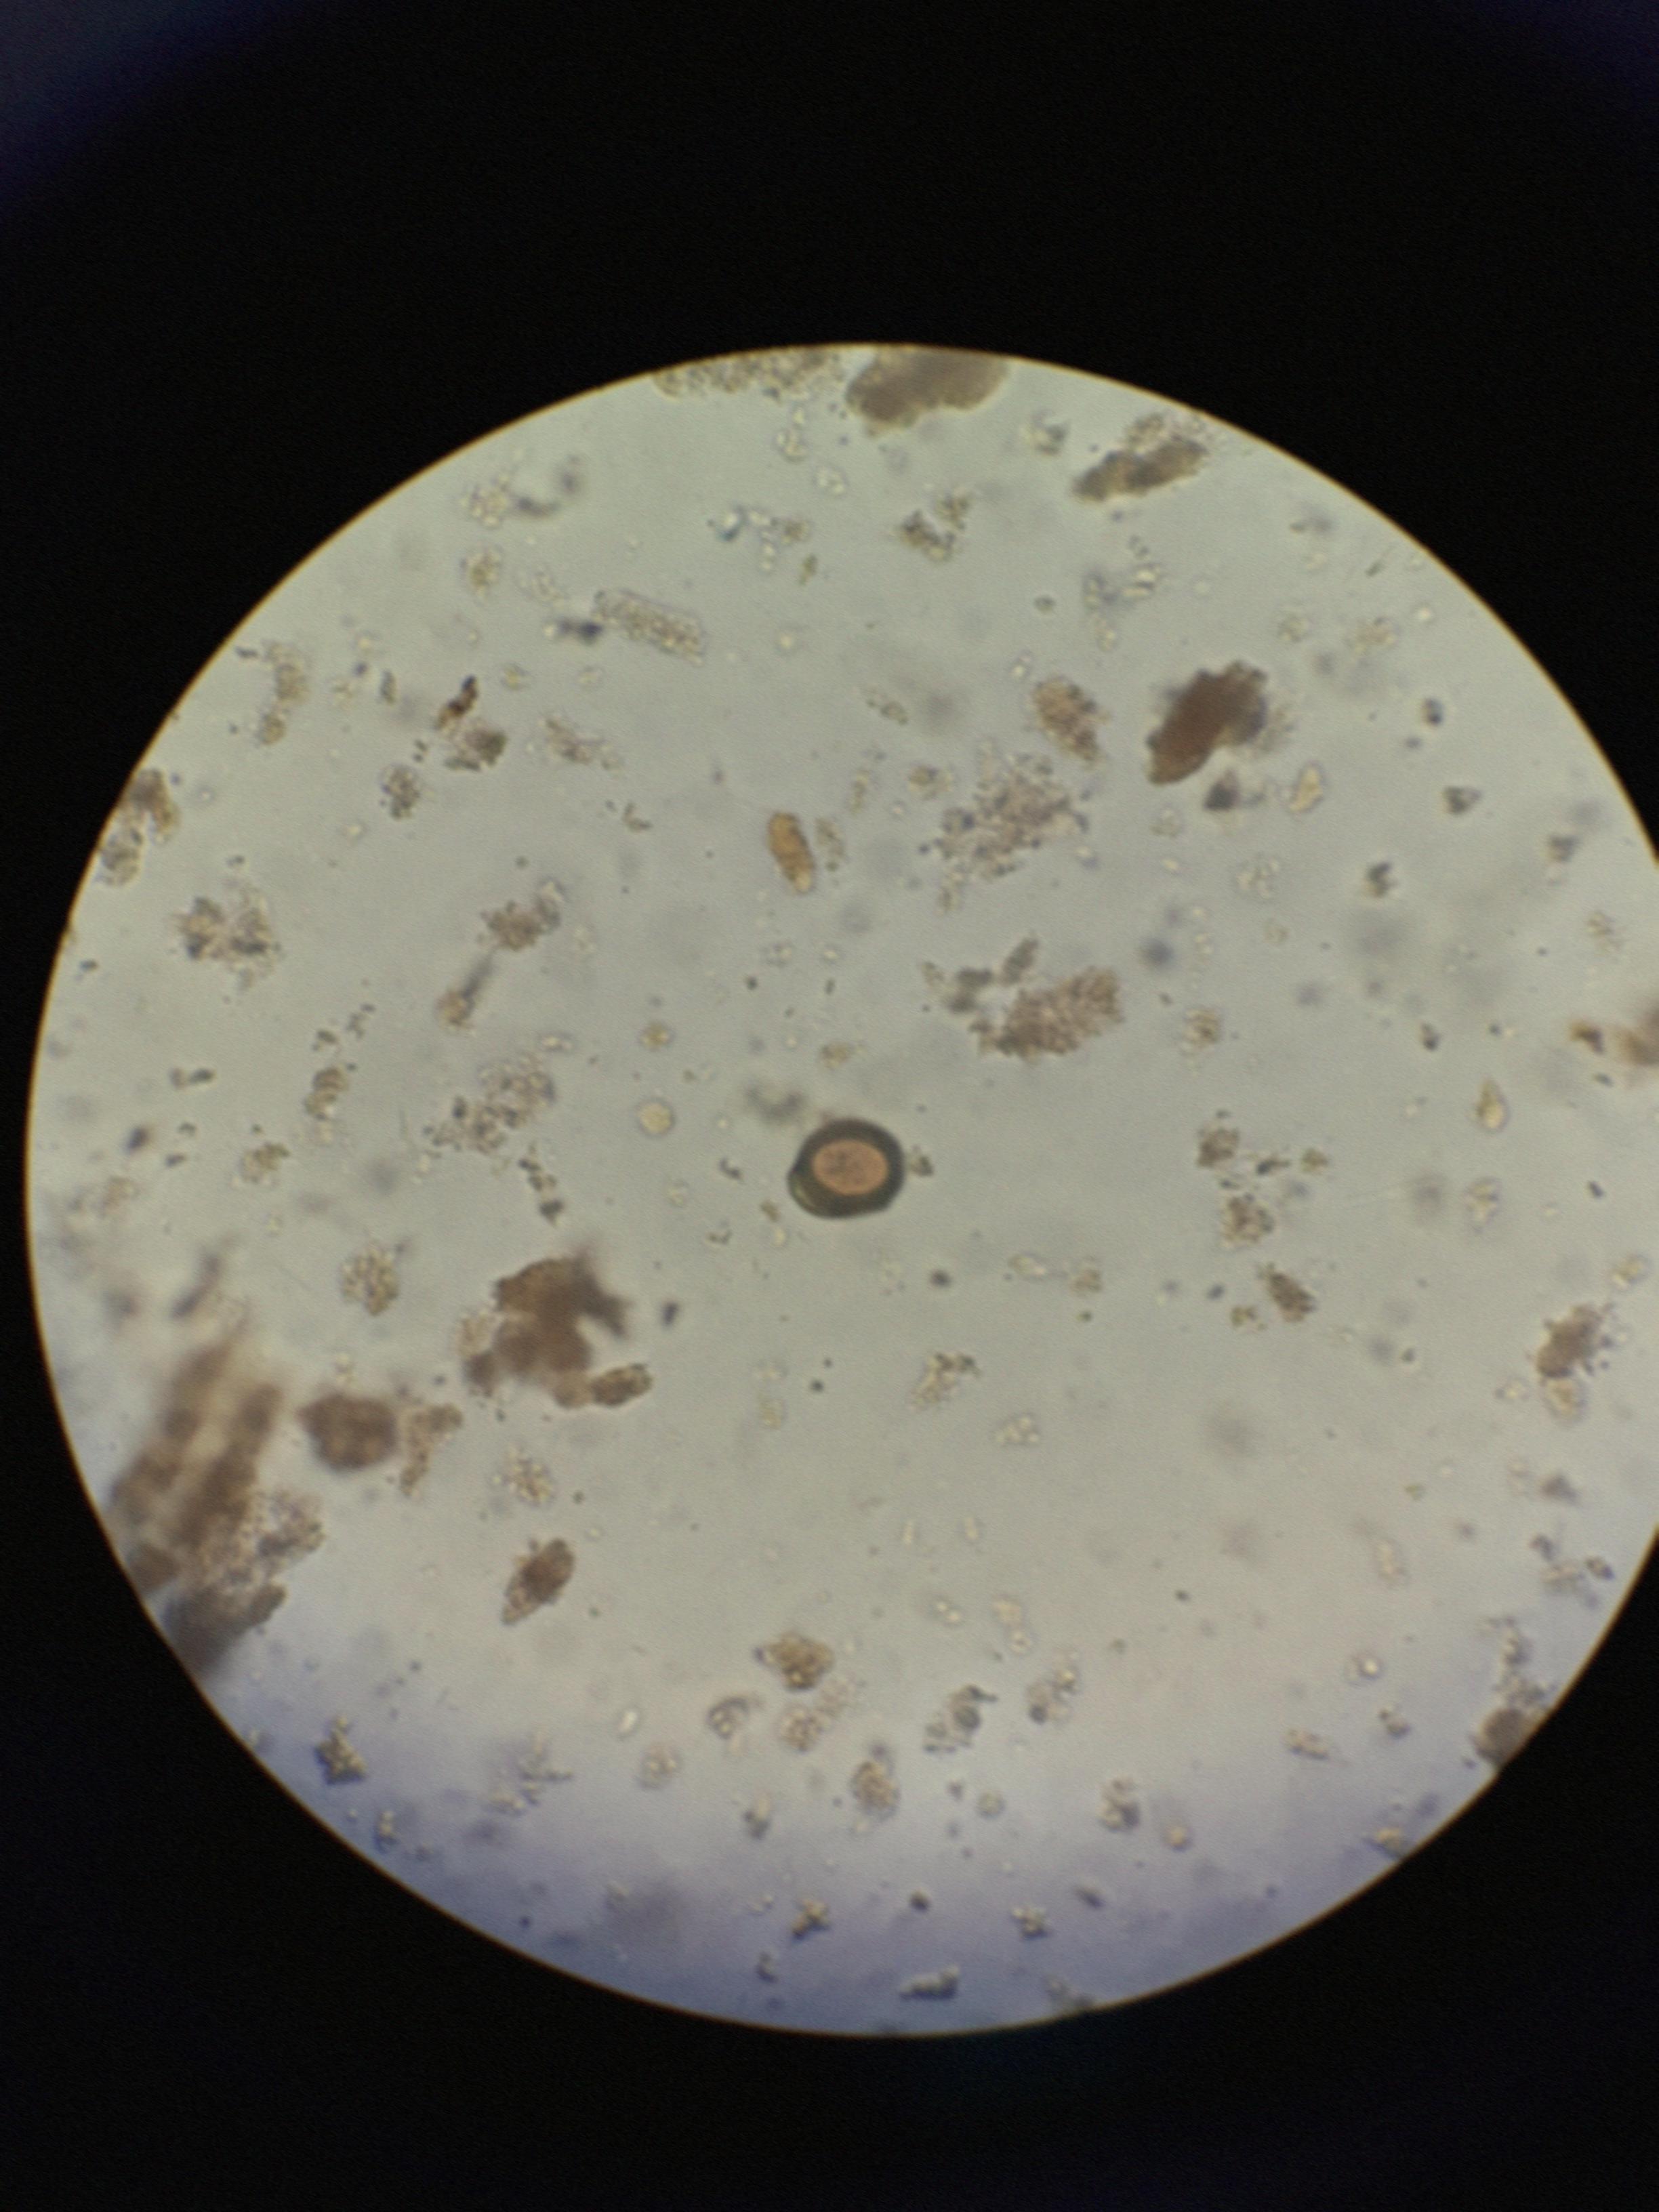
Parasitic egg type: Taenia spp. egg